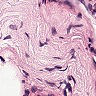
Metastatic tissue present: no